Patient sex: M
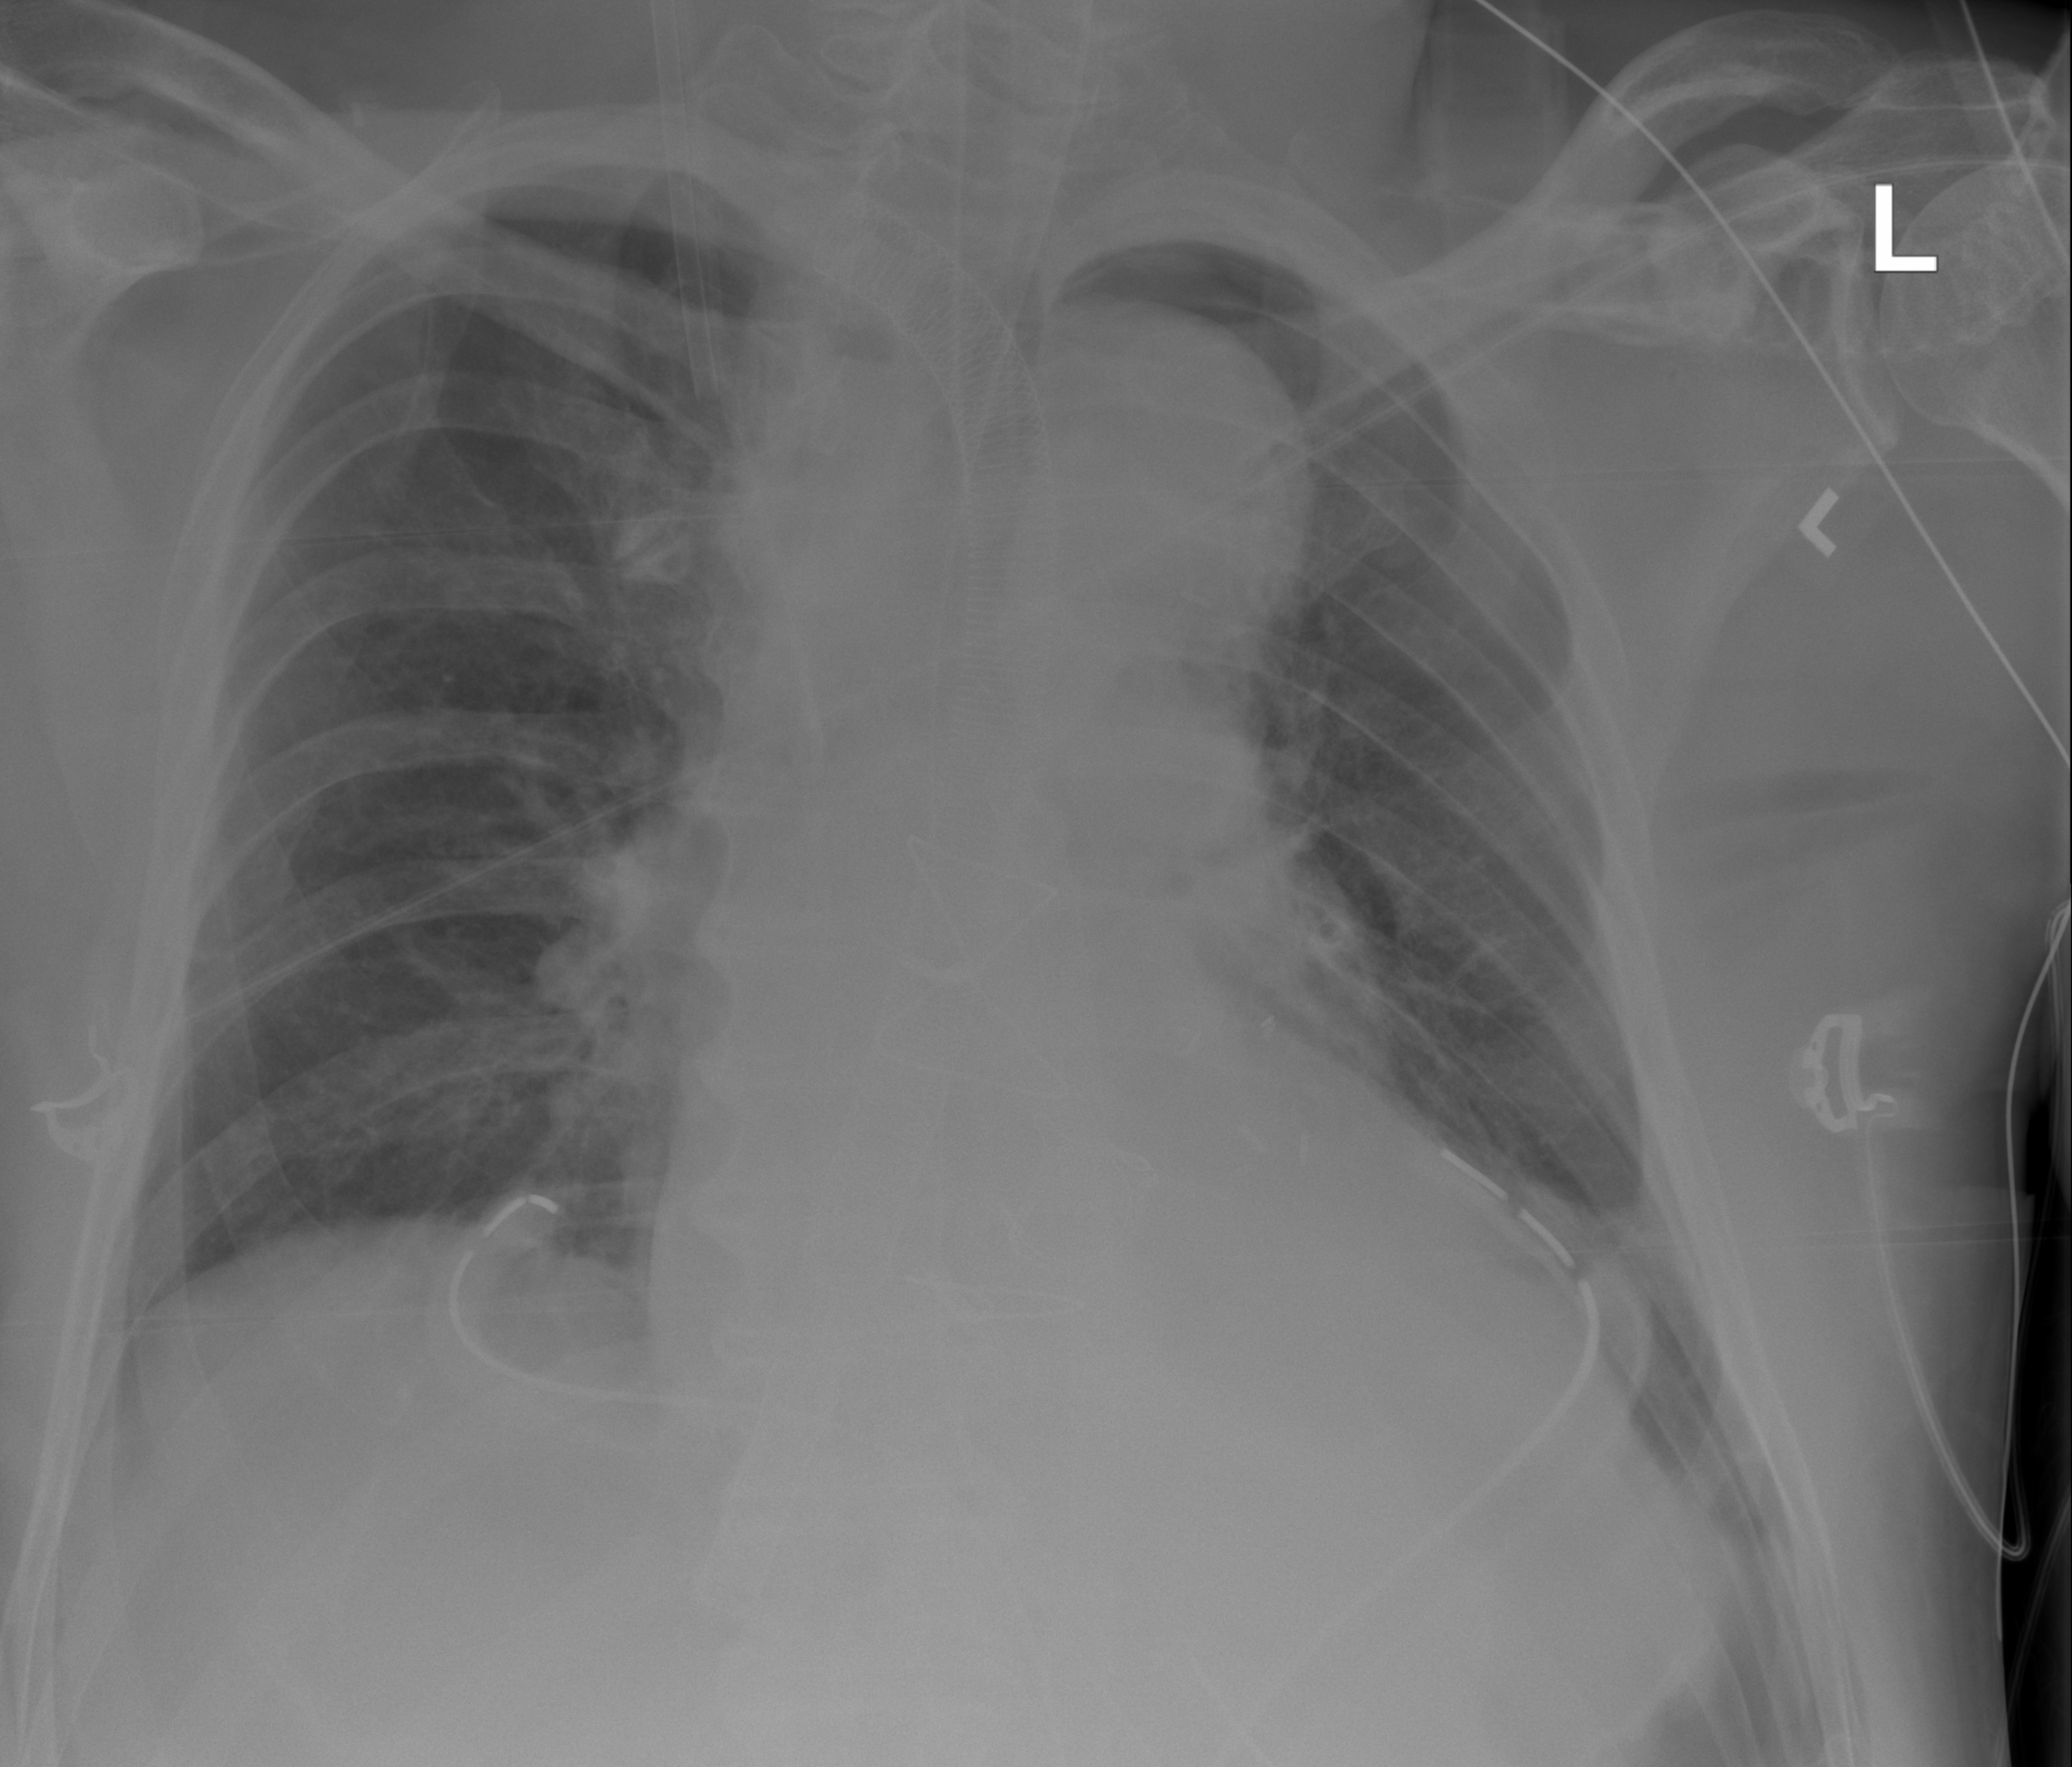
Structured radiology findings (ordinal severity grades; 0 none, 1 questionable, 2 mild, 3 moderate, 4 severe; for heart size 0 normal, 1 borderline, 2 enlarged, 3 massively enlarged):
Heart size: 2
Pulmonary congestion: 0
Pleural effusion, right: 0
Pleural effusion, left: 0
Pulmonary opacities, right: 0
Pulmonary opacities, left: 0
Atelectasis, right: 0
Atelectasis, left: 2